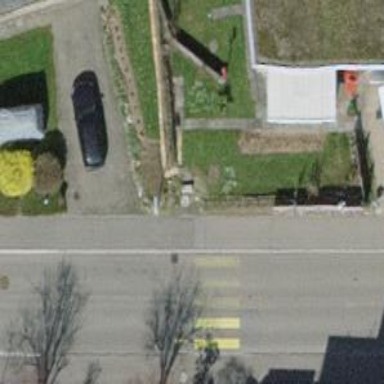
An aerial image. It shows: Asphalt footway with uncontrolled crossing. The crossing has markings.